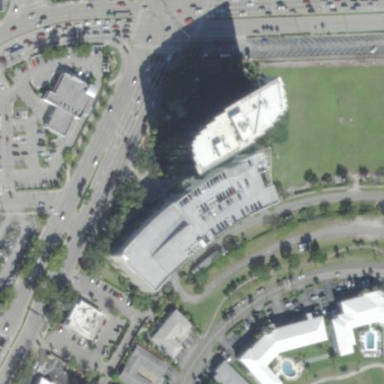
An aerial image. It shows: Multi-storey parking building.